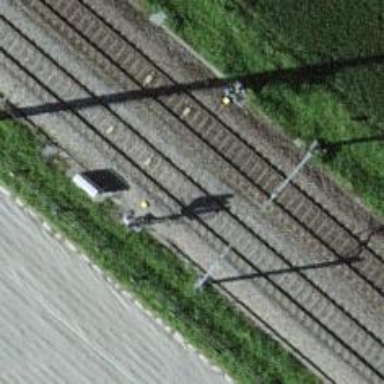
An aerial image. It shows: Railway signal.